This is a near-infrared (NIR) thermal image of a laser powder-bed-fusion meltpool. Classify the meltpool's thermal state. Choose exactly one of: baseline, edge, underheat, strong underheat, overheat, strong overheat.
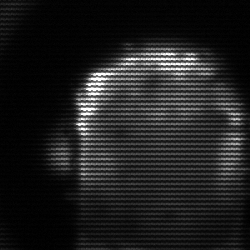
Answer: baseline